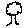
Label: tree